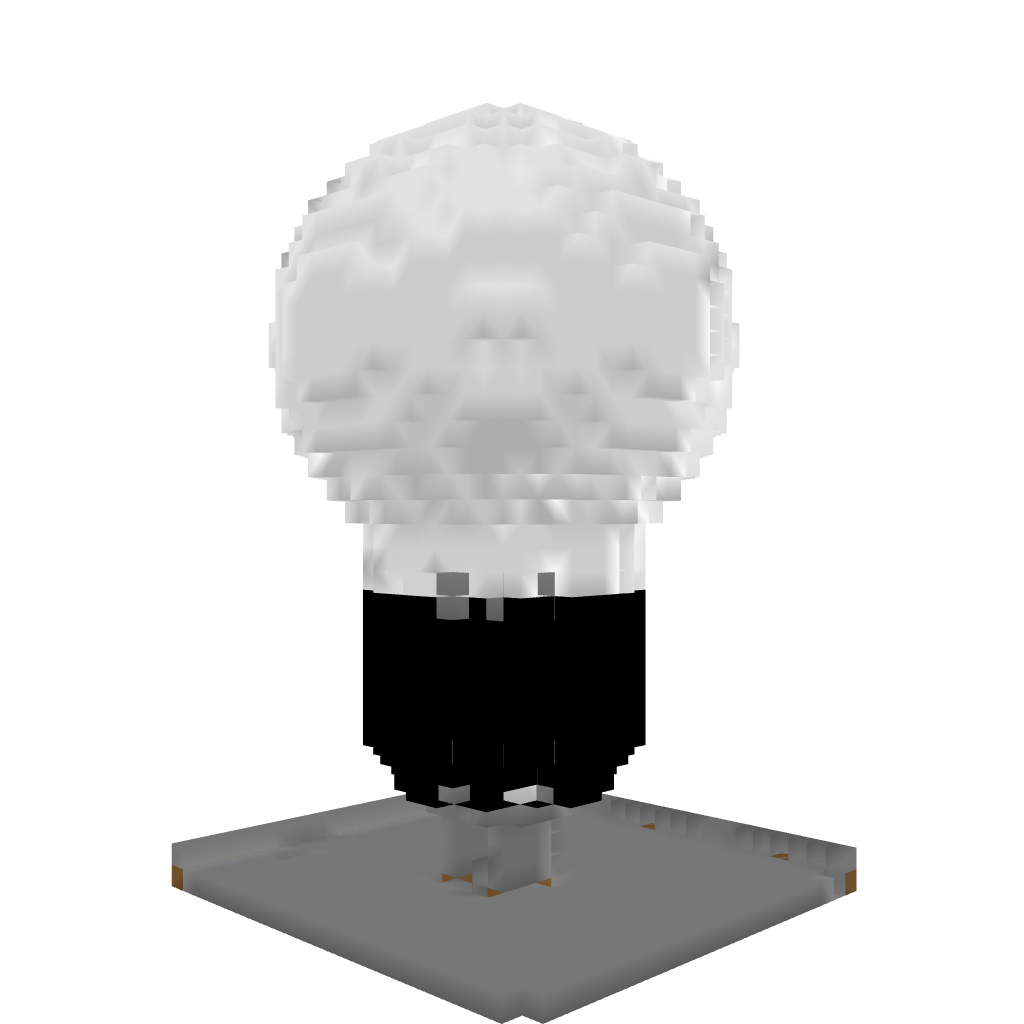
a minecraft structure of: Giant Working Redstone Lightbulb! high quality